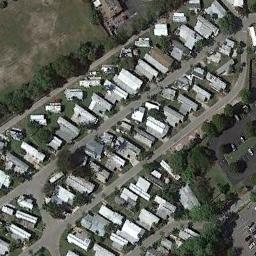
Label: residential